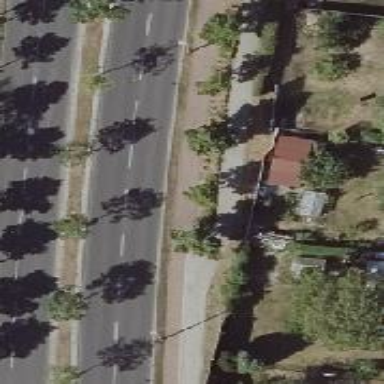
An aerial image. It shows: Avenue lined with broadleaved deciduous trees.